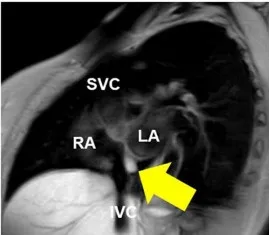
Thoracic computed tomography (CT) and MRI (T1 and T2-weighted) images. (A) CT shows a high-intensity nodule on the interatrial septum.
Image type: radiology (mri)